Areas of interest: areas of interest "Basketball Arena"
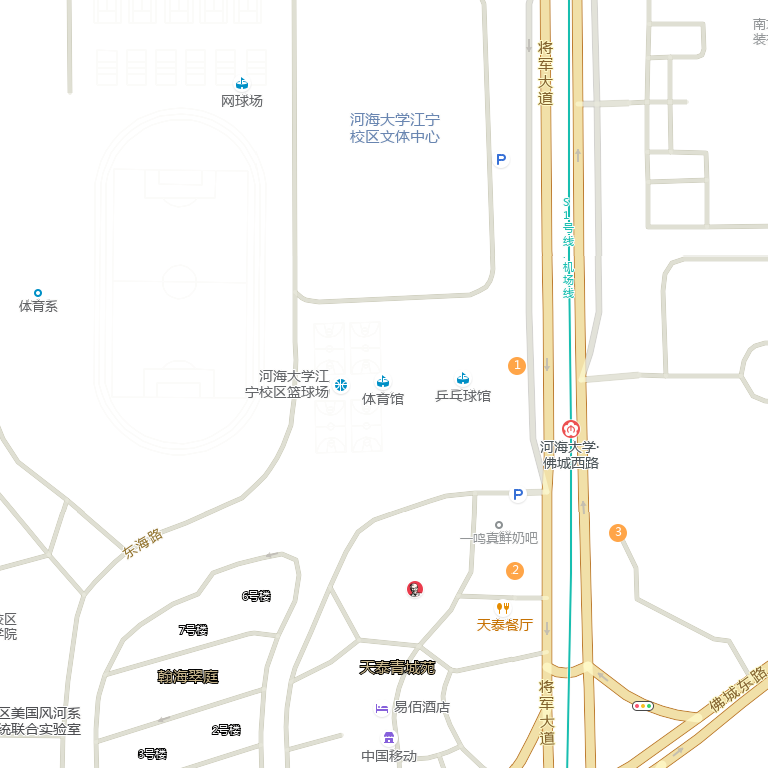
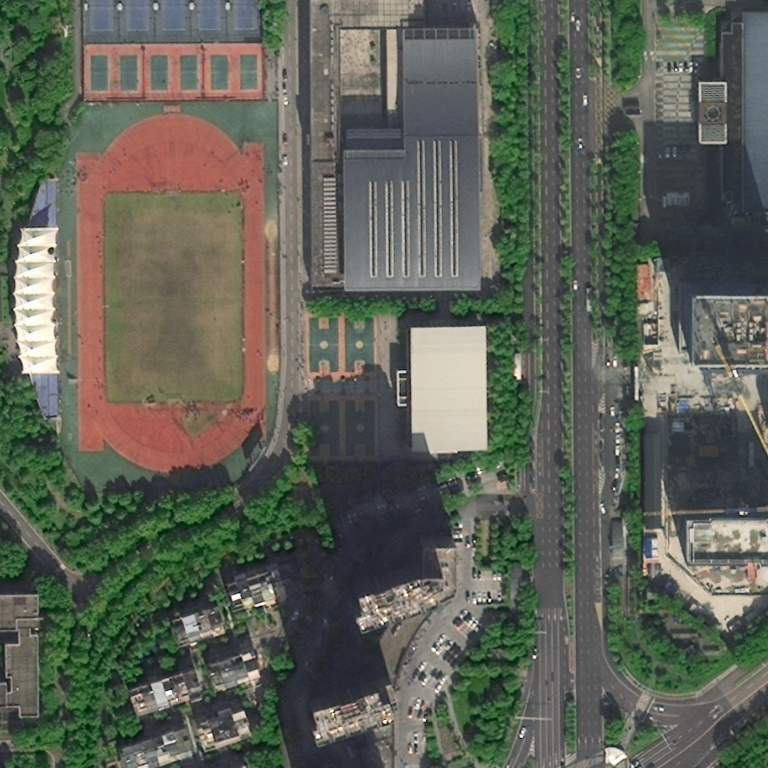